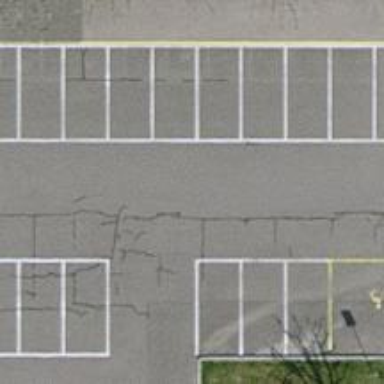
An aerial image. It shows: Parking aisle designated as service road.